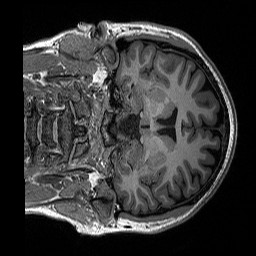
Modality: T1w
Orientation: coronal
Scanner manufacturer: siemens
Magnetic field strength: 3 T
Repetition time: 2.3 s
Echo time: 0.00298 s